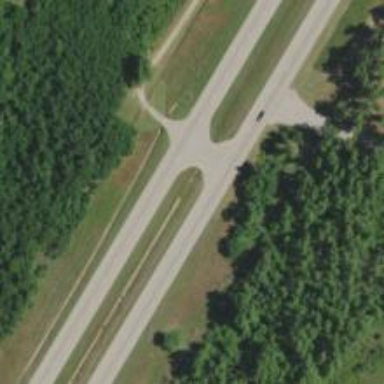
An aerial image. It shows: Trunk link highway.